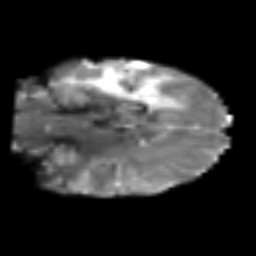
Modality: T2w
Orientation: coronal
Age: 44
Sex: female
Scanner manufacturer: siemens
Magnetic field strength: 3 T
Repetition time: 6.1 s
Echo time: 0.101 s